Question: I have read <URL> without success.
I have created a model and used it to update a local database (.sdf) file. Now, I'm trying to add even a single entity and it fails. Meaning that it won't even save any entity. I have set the 'identity' field for my PKs, configured the 'StoredGeneratedPattern' properties, looked at manually setting it directly in the XML (it's there). I still can't save anything. What am I missing?

'''
<?xml version="1.0" encoding="utf-8"?>
<edmx:Edmx Version="2.0" xmlns:edmx="http://schemas.microsoft.com/ado/2008/10/edmx">
<!-- EF Runtime content -->
<edmx:Runtime>
<!-- SSDL content -->
<edmx:StorageModels>
<Schema Namespace="TestDbModel.Store" Alias="Self" Provider="System.Data.SqlServerCe.3.5" ProviderManifestToken="3.5" xmlns:store="http://schemas.microsoft.com/ado/2007/12/edm/EntityStoreSchemaGenerator" xmlns="http://schemas.microsoft.com/ado/2009/02/edm/ssdl">
<EntityContainer Name="TestDbModelStoreContainer">
<EntitySet Name="UserMessages" EntityType="TestDbModel.Store.UserMessages" store:Type="Tables" Schema="dbo" />
<EntitySet Name="Users" EntityType="TestDbModel.Store.Users" store:Type="Tables" Schema="dbo" />
<AssociationSet Name="Rel_User_Message" Association="TestDbModel.Store.Rel_User_Message">
<End Role="users" EntitySet="Users" />
<End Role="messages" EntitySet="UserMessages" />
</AssociationSet>
</EntityContainer>
<EntityType Name="UserMessages">
<Key>
<PropertyRef Name="ID" />
</Key>
<Property Name="ID" Type="int" StoreGeneratedPattern="Identity" Nullable="false" />
<Property Name="Message" Type="nvarchar" Nullable="true" MaxLength="1000" />
<Property Name="Author_ID" Type="int" Nullable="false" />
</EntityType>
<EntityType Name="Users">
<Key>
<PropertyRef Name="ID" />
</Key>
<Property Name="ID" Type="int" StoreGeneratedPattern="Identity" Nullable="false" />
<Property Name="Identity" Type="nvarchar" Nullable="false" MaxLength="100" />
<Property Name="Password" Type="nvarchar" Nullable="false" MaxLength="100" />
<Property Name="Name" Type="nvarchar" Nullable="false" MaxLength="100" />
<Property Name="LastName" Type="nvarchar" Nullable="false" MaxLength="100" />
<Property Name="Active" Type="bit" Nullable="false" DefaultValue="false" />
</EntityType>
<Association Name="Rel_User_Message">
<End Role="users" Type="TestDbModel.Store.Users" Multiplicity="1" />
<End Role="messages" Type="TestDbModel.Store.UserMessages" Multiplicity="*" />
<ReferentialConstraint>
<Principal Role="users">
<PropertyRef Name="ID" />
</Principal>
<Dependent Role="messages">
<PropertyRef Name="Author_ID" />
</Dependent>
</ReferentialConstraint>
</Association>
</Schema></edmx:StorageModels>
<!-- CSDL content -->
<edmx:ConceptualModels>
<Schema Namespace="TestDbModel" Alias="Self" xmlns:annotation="http://schemas.microsoft.com/ado/2009/02/edm/annotation" xmlns="http://schemas.microsoft.com/ado/2008/09/edm">
<EntityContainer Name="TestDbEntities" annotation:LazyLoadingEnabled="true">
<EntitySet Name="UserMessages" EntityType="TestDbModel.UserMessage" />
<EntitySet Name="Users" EntityType="TestDbModel.User" />
<AssociationSet Name="Rel_User_Message" Association="TestDbModel.Rel_User_Message">
<End Role="users" EntitySet="Users" />
<End Role="messages" EntitySet="UserMessages" />
</AssociationSet>
</EntityContainer>
<EntityType Name="UserMessage">
<Key>
<PropertyRef Name="ID" />
</Key>
<Property Type="Int32" Name="ID" Nullable="false" annotation:StoreGeneratedPattern="Identity" />
<Property Type="String" Name="Message" MaxLength="1000" FixedLength="false" Unicode="true" />
<NavigationProperty Name="Author" Relationship="TestDbModel.Rel_User_Message" FromRole="messages" ToRole="users" />
</EntityType>
<EntityType Name="User">
<Key>
<PropertyRef Name="ID" />
</Key>
<Property Type="Int32" Name="ID" Nullable="false" annotation:StoreGeneratedPattern="Identity" />
<Property Type="String" Name="Identity" MaxLength="100" FixedLength="false" Unicode="true" Nullable="false" />
<Property Type="String" Name="Password" MaxLength="100" FixedLength="false" Unicode="true" Nullable="false" />
<Property Type="String" Name="Name" MaxLength="100" FixedLength="false" Unicode="true" Nullable="false" />
<Property Type="String" Name="LastName" MaxLength="100" FixedLength="false" Unicode="true" Nullable="false" />
<Property Type="Boolean" Name="Active" Nullable="false" DefaultValue="False" />
<NavigationProperty Name="AuthoredMessages" Relationship="TestDbModel.Rel_User_Message" FromRole="users" ToRole="messages" />
</EntityType>
<Association Name="Rel_User_Message">
<End Type="TestDbModel.User" Role="users" Multiplicity="1" />
<End Type="TestDbModel.UserMessage" Role="messages" Multiplicity="*" />
</Association>
</Schema>
</edmx:ConceptualModels>
<!-- C-S mapping content -->
<edmx:Mappings>
<Mapping Space="C-S" xmlns="http://schemas.microsoft.com/ado/2008/09/mapping/cs">
<EntityContainerMapping StorageEntityContainer="TestDbModelStoreContainer" CdmEntityContainer="TestDbEntities">
<EntitySetMapping Name="UserMessages">
<EntityTypeMapping TypeName="IsTypeOf(TestDbModel.UserMessage)">
<MappingFragment StoreEntitySet="UserMessages">
<ScalarProperty Name="ID" ColumnName="ID" />
<ScalarProperty Name="Message" ColumnName="Message" />
</MappingFragment>
</EntityTypeMapping>
</EntitySetMapping>
<EntitySetMapping Name="Users">
<EntityTypeMapping TypeName="IsTypeOf(TestDbModel.User)">
<MappingFragment StoreEntitySet="Users">
<ScalarProperty Name="ID" ColumnName="ID" />
<ScalarProperty Name="Identity" ColumnName="Identity" />
<ScalarProperty Name="Password" ColumnName="Password" />
<ScalarProperty Name="Name" ColumnName="Name" />
<ScalarProperty Name="LastName" ColumnName="LastName" />
<ScalarProperty Name="Active" ColumnName="Active" />
</MappingFragment>
</EntityTypeMapping>
</EntitySetMapping>
<AssociationSetMapping Name="Rel_User_Message" TypeName="TestDbModel.Rel_User_Message" StoreEntitySet="UserMessages">
<EndProperty Name="users">
<ScalarProperty Name="ID" ColumnName="Author_ID" />
</EndProperty>
<EndProperty Name="messages">
<ScalarProperty Name="ID" ColumnName="ID" />
</EndProperty>
</AssociationSetMapping>
</EntityContainerMapping>
</Mapping></edmx:Mappings>
</edmx:Runtime>
<!-- EF Designer content (DO NOT EDIT MANUALLY BELOW HERE) -->
<Designer xmlns="http://schemas.microsoft.com/ado/2008/10/edmx">
<Connection>
<DesignerInfoPropertySet>
<DesignerProperty Name="MetadataArtifactProcessing" Value="EmbedInOutputAssembly" />
</DesignerInfoPropertySet>
</Connection>
<Options>
<DesignerInfoPropertySet>
<DesignerProperty Name="ValidateOnBuild" Value="true" />
<DesignerProperty Name="EnablePluralization" Value="False" />
<DesignerProperty Name="IncludeForeignKeysInModel" Value="False" />
</DesignerInfoPropertySet>
</Options>
<!-- Diagram content (shape and connector positions) -->
<Diagrams>
<Diagram Name="Model1">
<EntityTypeShape EntityType="TestDbModel.UserMessage" Width="1.5" PointX="2.625" PointY="0.5" Height="1.5956835937499996" />
<EntityTypeShape EntityType="TestDbModel.User" Width="1.5" PointX="0.5" PointY="0.5" Height="2.3648893229166665" />
<AssociationConnector Association="TestDbModel.Rel_User_Message" >
<ConnectorPoint PointX="2" PointY="1.2978417968749998" />
<ConnectorPoint PointX="2.625" PointY="1.2978417968749998" />
</AssociationConnector>
</Diagram>
</Diagrams>
</Designer>
</edmx:Edmx>
'''
'''
User user = new User()
{
Identity = name + "." + lastName, // generated value
Password = Convert.ToBase64String(password), // generated value
Name = name, // ...
LastName = lastName, // ...
Active = rand.NextDouble() > 0.7 // 70% de chance d'etre actif
};
ctx.AddToUsers(user);
try
{
ctx.SaveChanges();
Console.WriteLine("Created user #" + (i + 1) + " : " + user.Identity);
}
catch (Exception e)
{
Console.WriteLine(e.InnerException);
Console.WriteLine("Collision for name " + user.Identity);
}
'''
'''
L'exception System.Data.UpdateException n'a pas ete geree
Message=Une erreur s'est produite lors de la mise a jour des entrees. Pour plus d'informations, consultez l'exception interne.
Source=System.Data.Entity
StackTrace:
a System.Data.Mapping.Update.Internal.UpdateTranslator.Update(IEntityStateManager stateManager, IEntityAdapter adapter)
a System.Data.EntityClient.EntityAdapter.Update(IEntityStateManager entityCache)
a System.Data.Objects.ObjectContext.SaveChanges(SaveOptions options)
a System.Data.Objects.ObjectContext.SaveChanges()
a TestApplication.entity.EntitiesTest.CreateTestDbEntities(TestDbEntities ctx) dans C:\Users\yrochon\Documents\Visual Studio 2010\Projects\TestApplication\TestApplication\entity\Entities.cs:ligne 119
a TestApplication.entity.EntitiesTest.Test() dans C:\Users\yrochon\Documents\Visual Studio 2010\Projects\TestApplication\TestApplication\entity\Entities.cs:ligne 26
a TestApplication.Program.Main(String[] args) dans C:\Users\yrochon\Documents\Visual Studio 2010\Projects\TestApplication\TestApplication\Program.cs:ligne 18
a System.AppDomain._nExecuteAssembly(RuntimeAssembly assembly, String[] args)
a System.AppDomain.ExecuteAssembly(String assemblyFile, Evidence assemblySecurity, String[] args)
a Microsoft.VisualStudio.HostingProcess.HostProc.RunUsersAssembly()
a System.Threading.ThreadHelper.ThreadStart_Context(Object state)
a System.Threading.ExecutionContext.Run(ExecutionContext executionContext, ContextCallback callback, Object state, Boolean ignoreSyncCtx)
a System.Threading.ExecutionContext.Run(ExecutionContext executionContext, ContextCallback callback, Object state)
a System.Threading.ThreadHelper.ThreadStart()
InnerException: System.Data.EntityCommandCompilationException
Message=Une erreur s'est produite lors de la preparation de la definition de la commande. Pour plus de details, consultez l'exception interne.
Source=System.Data.Entity
StackTrace:
a System.Data.Mapping.Update.Internal.UpdateTranslator.CreateCommand(DbModificationCommandTree commandTree)
a System.Data.Mapping.Update.Internal.DynamicUpdateCommand.CreateCommand(UpdateTranslator translator, Dictionary'2 identifierValues)
a System.Data.Mapping.Update.Internal.DynamicUpdateCommand.Execute(UpdateTranslator translator, EntityConnection connection, Dictionary'2 identifierValues, List'1 generatedValues)
a System.Data.Mapping.Update.Internal.UpdateTranslator.Update(IEntityStateManager stateManager, IEntityAdapter adapter)
InnerException: System.NotSupportedException
Message=Les cles et les valeurs generees par le serveur ne sont pas prises en charge par SQL Server Compact.
Source=System.Data.SqlServerCe.Entity
StackTrace:
a System.Data.SqlServerCe.SqlGen.DmlSqlGenerator.GenerateReturningSql(StringBuilder commandText, DbModificationCommandTree tree, ExpressionTranslator translator, DbExpression returning)
a System.Data.SqlServerCe.SqlGen.DmlSqlGenerator.GenerateInsertSql(DbInsertCommandTree tree, List'1& parameters, Boolean isLocalProvider)
a System.Data.SqlServerCe.SqlGen.SqlGenerator.GenerateSql(DbCommandTree tree, List'1& parameters, CommandType& commandType, Boolean isLocalProvider)
a System.Data.SqlServerCe.SqlCeProviderServices.CreateCommand(DbProviderManifest providerManifest, DbCommandTree commandTree)
a System.Data.SqlServerCe.SqlCeProviderServices.CreateDbCommandDefinition(DbProviderManifest providerManifest, DbCommandTree commandTree)
a System.Data.Common.DbProviderServices.CreateCommandDefinition(DbCommandTree commandTree)
a System.Data.Common.DbProviderServices.CreateCommand(DbCommandTree commandTree)
a System.Data.Mapping.Update.Internal.UpdateTranslator.CreateCommand(DbModificationCommandTree commandTree)
InnerException:
'''
Is <URL>?
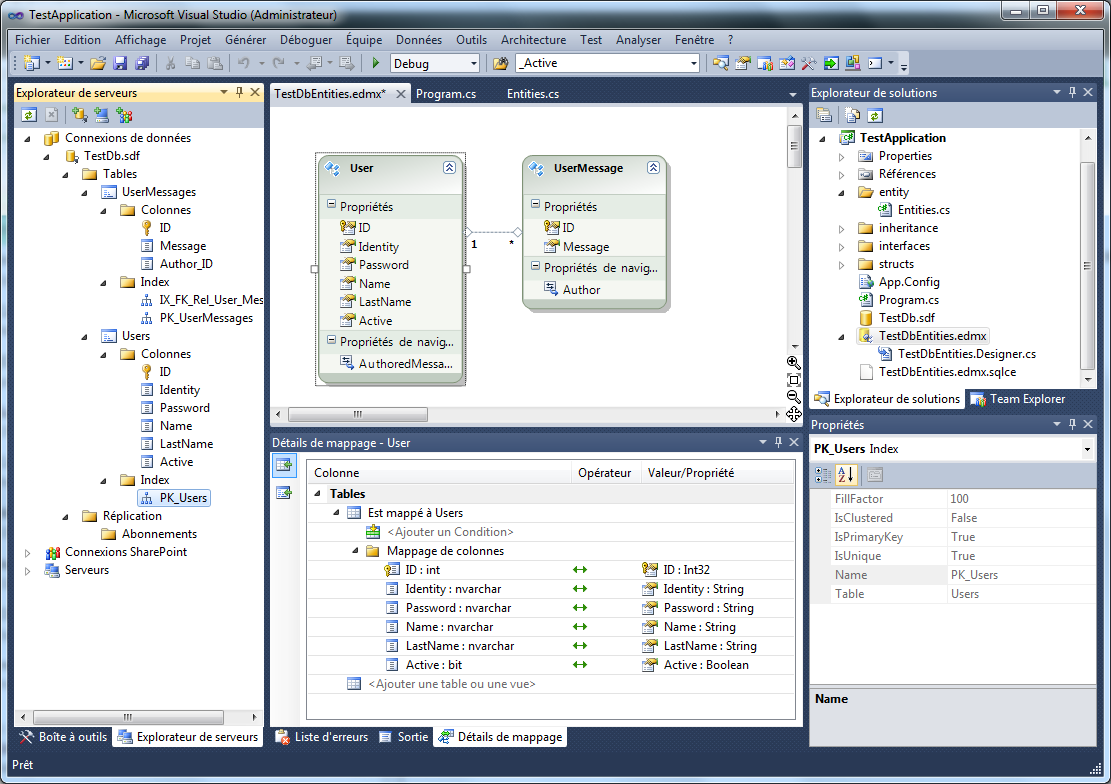
Answer: Upgrade the SQL Compact Edition to <URL> and will auto increment the id.